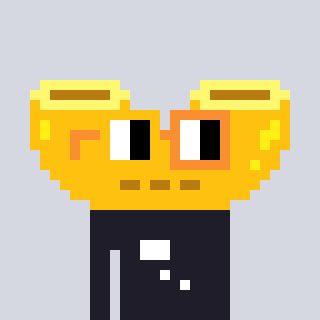
a pixel art character with square yellow and orange glasses, a macaroni-shaped head and a grayscale-colored body on a cool background